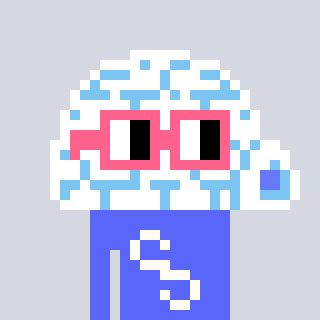
a pixel art character with square pink glasses, a igloo-shaped head and a purple-colored body on a cool background